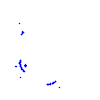
Particle: proton